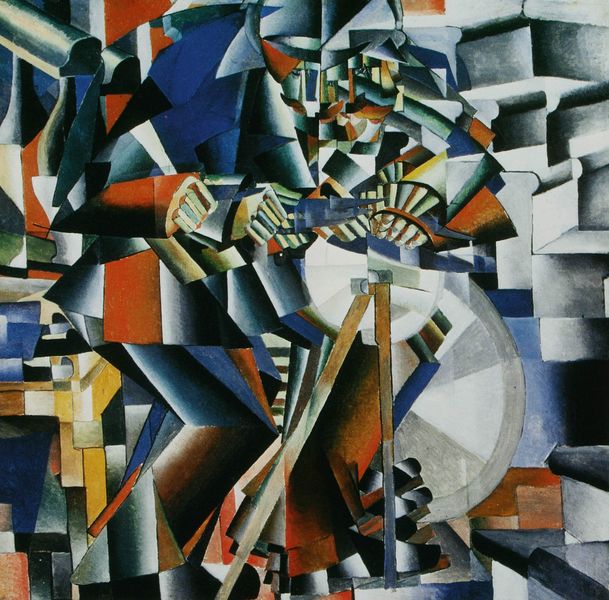
Titel: Der Schleifer
Künstler: Kasimir Malewitsch
Standort: New Heaven
Institution: Yale University Art Gallery
Schlagwörter: blau, dunkel, fuß, gemälde, hand, körper, mann, schatten, weiß, dreieck, gelb, grün, komposition, kubismus, kubistisch, bewegung, braun, bunt, finger, frankreich, grau, hut, orange, paris, schwarz, stühle, zeichnung, rot, ball, expressionismus, muster, anzug, bart, flasche, flaschen, hose, architektur, mensch, messer, silber, stein, bild, hände, figur, schleifen, arbeit, kreis, oval, rund, räder, stock, beine, bein, farbig, orang, italien, gehstock, stab, moderne, russland, abstrakt, farben, fläche, flächen, modern, formen, linien, drehen, arbeiter, rad, treppe, treppen, wild, metall, geländer, stufen, gestell, knie, anfang 20. jahrhundert, futurismus, eisen, maschine, eckig, übergang, balustrade, futuristisch, linie, technik, form, nd, schwert, faust, fäuste, strich, dynamik, klassische moderne, kreise, fahrrad, würfel, ecken, fahren, quadrate, geometrisch, zacken, handwerk, handwerker, werkzeug, eiß, sicht, kristall, silbern, dynamisch, expressiv, ständer, schiene, schienen, zeit, drehung, spiralen, streben, ungegenständlich, verlauf, geometrie, quadrat, viereck, vierecke, radfahrer, kuben, geschwindigkeit, primärfarben, rinne, konstruktivismus, kubisch, rohr, russisch, zange, winkel, zahnrad, ansichten, großstadt, rotation, blöcke, rohre, zirkel, schmied, kantig, splitter, delaunay, messerschleifer, schleifer, schleifstein, segmente, zersplittert, duchamps, handlauf, multiperspektive, vielansichtigkeit, boccioni, zerlegung, balla, leger, figure, kleinteilig, wieß, räderwerk, fotograf, gris, schweisser, vielansichtig, explosiv, pedal, aufgefächert, drehbank, eecken, finher, furismus, gontscharova, komstruktivismus, kubismus futurismus geometrie, kubistmus, kubsimus, kubusmus, marinetti, maschinenmensch, qaudrat, risenrad, scherenschleifer, schlagzeuger, schleifrad, schllosser, städner, verzerruung, zergleiderung, zersplitterung, etall, geometrishc, fragementiert, eisenbahnschiene, stufen$, konstrukivismus